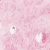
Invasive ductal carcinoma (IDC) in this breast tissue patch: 0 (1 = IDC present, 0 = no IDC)